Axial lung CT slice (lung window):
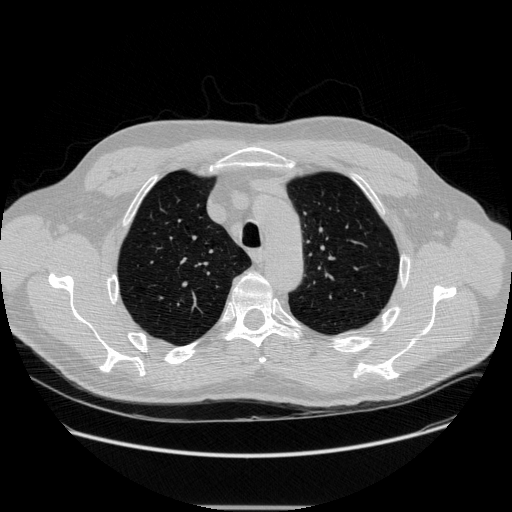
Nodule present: no